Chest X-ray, AP view. Patient: 58 years old, sex M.
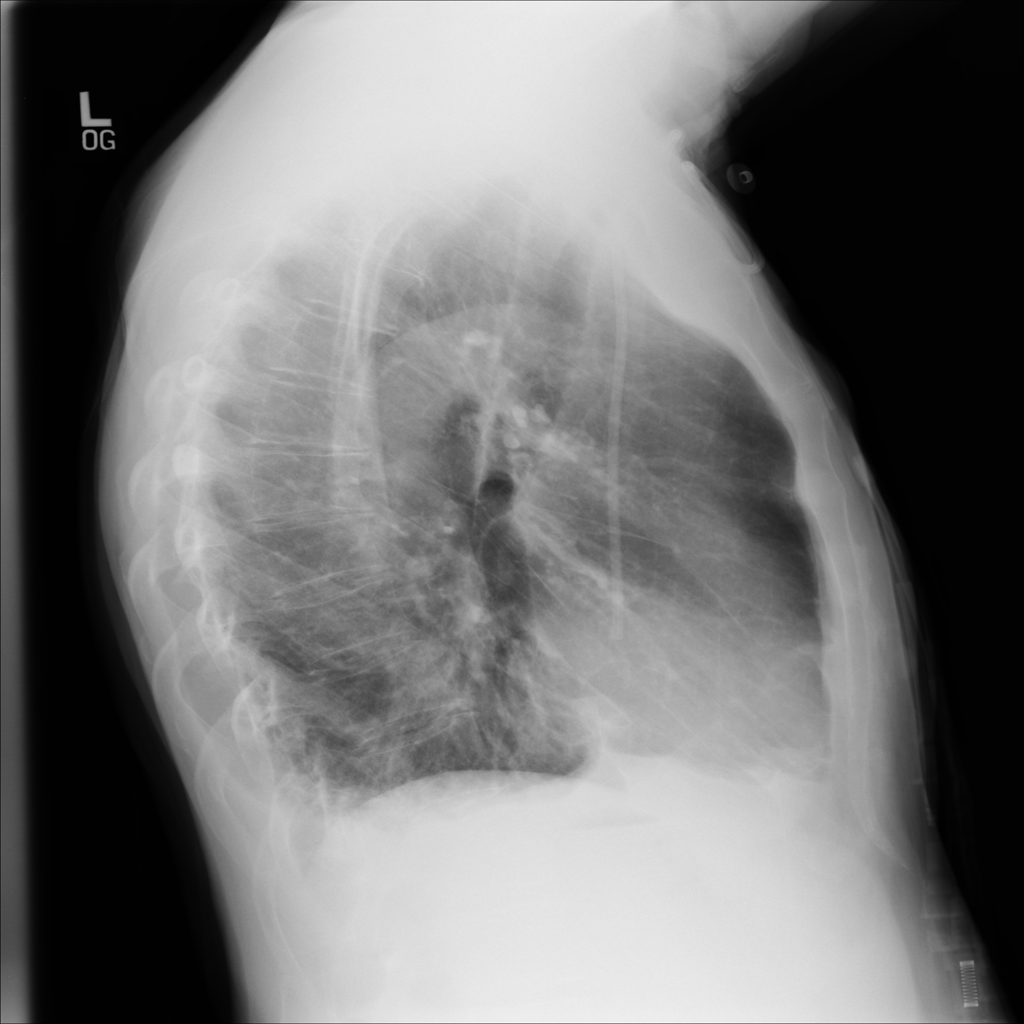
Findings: No Finding